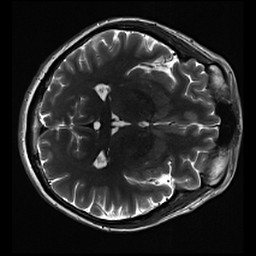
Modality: inplaneT2
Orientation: axial